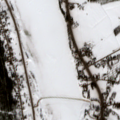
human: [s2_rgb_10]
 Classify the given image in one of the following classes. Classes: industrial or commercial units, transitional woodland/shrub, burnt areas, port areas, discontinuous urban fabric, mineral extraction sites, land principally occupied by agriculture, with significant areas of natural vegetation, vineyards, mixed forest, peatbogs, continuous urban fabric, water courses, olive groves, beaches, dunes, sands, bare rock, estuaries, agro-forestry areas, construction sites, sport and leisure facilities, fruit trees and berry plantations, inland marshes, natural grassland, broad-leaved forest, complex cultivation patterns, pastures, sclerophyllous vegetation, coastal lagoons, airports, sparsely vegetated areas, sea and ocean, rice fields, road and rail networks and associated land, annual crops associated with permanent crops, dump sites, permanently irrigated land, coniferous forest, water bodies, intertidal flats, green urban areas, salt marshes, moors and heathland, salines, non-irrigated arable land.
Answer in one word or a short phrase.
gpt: discontinuous urban fabric, non-irrigated arable land, land principally occupied by agriculture, with significant areas of natural vegetation, coniferous forest, transitional woodland/shrub, water courses